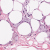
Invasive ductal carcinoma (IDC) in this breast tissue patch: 0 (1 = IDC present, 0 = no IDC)